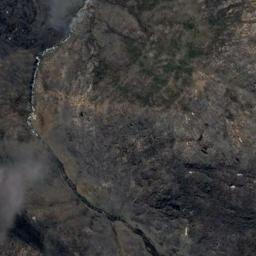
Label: mountain